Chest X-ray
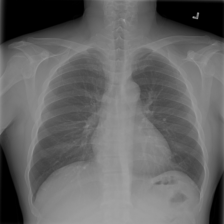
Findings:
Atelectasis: negative
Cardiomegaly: negative
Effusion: negative
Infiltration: positive
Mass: negative
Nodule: negative
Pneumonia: negative
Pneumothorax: negative
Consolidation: negative
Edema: negative
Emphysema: negative
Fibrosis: negative
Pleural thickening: negative
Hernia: negative